Aerial crown-view tile of a tropical tree (Barro Colorado Island, Panama), acquired 20250818:
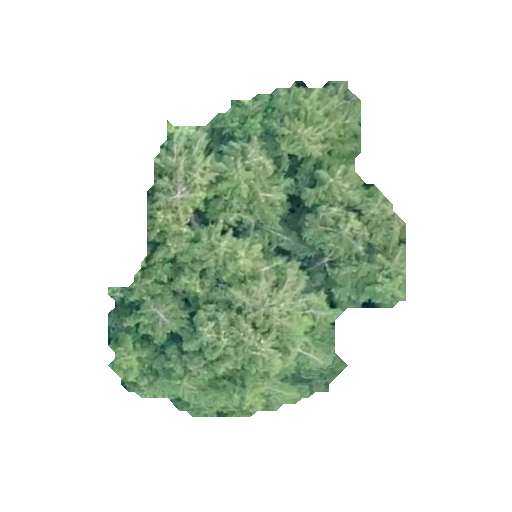
Species: Quararibea stenophylla
GBIF accepted scientific name: Quararibea stenophylla
Crown area: 99.751 m²